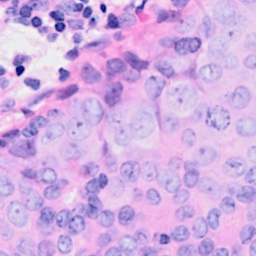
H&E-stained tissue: Breast